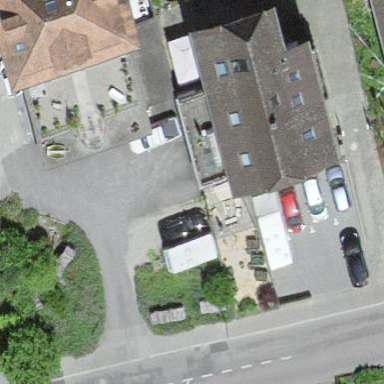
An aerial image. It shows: Residential building.